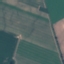
Label: AnnualCrop